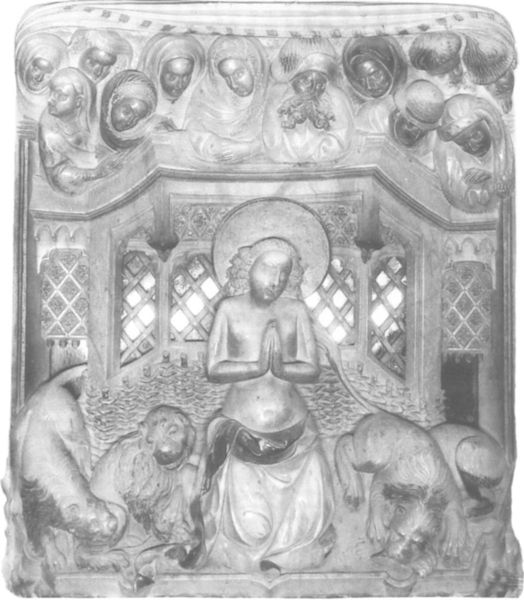
Titel: Hochaltar, Detail der Predella, Szene aus dem Martyrium der hl. Thekla
Künstler: Pedro de Sant Johan
Standort: Tarragona, Kathedrale (EU - E)
Schlagwörter: mann, nackt, wolf, frauen, frau, männer, säulen, hund, stein, hände, gitter, kirche, relief, zuschauer, podest, oberkörper, foto, knien, beten, gebet, altar, heiligenschein, löwen, christus, jesus, betende, heiliger, löwe, heilige, maria, gefangener, betend, sakral, daniel, apostel, löwengrube, betrachterinnen, kirchw, oben:unten